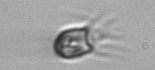
Label: Balanion